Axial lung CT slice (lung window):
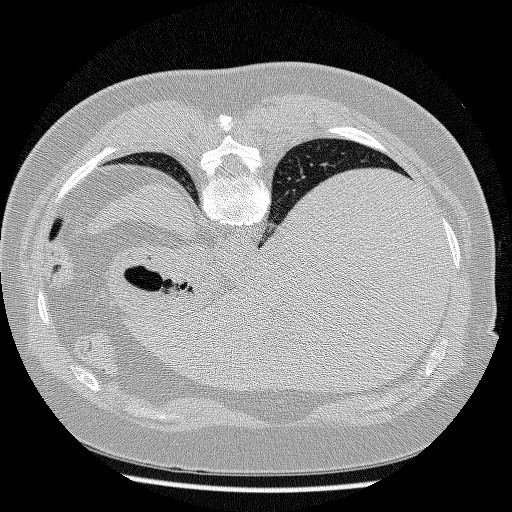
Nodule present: no